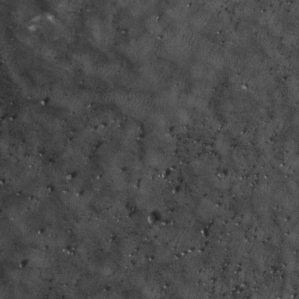
Label: non_frost